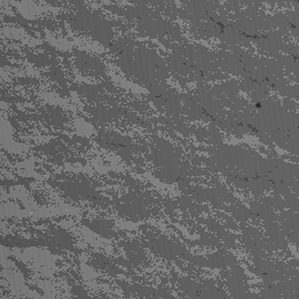
Label: frost